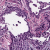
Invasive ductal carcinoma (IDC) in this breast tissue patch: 0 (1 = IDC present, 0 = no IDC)